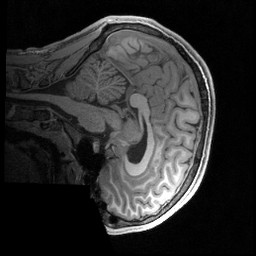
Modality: T1w
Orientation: sagittal
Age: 19
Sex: male
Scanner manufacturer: siemens
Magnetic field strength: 3 T
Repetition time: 2.4 s
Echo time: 0.00231 s